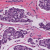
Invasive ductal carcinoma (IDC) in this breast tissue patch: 1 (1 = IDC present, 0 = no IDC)